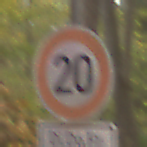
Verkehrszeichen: Geschwindigkeit20
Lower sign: ZeitangabenMitBeschraenkungAufWochentage3
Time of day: MorningAfternoon
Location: Outdoor (Nature)
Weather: Overcast
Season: Autumn
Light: Natural